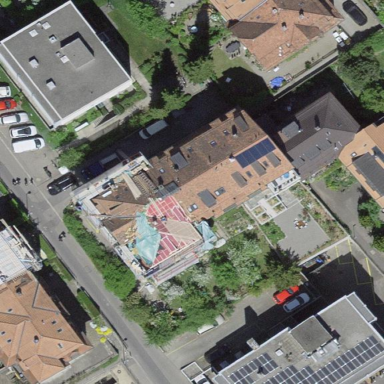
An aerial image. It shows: Building with gabled roof oriented across its structure.